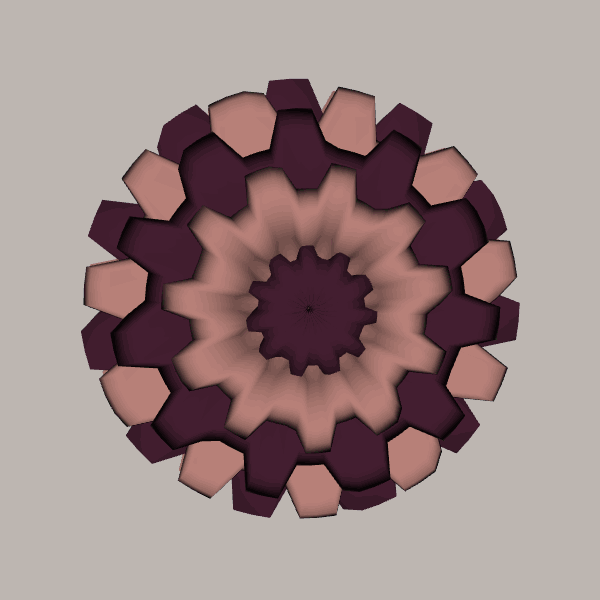
Background: light